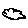
Label: cloud